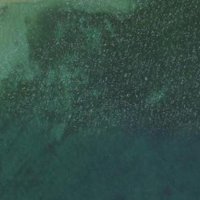
EUNIS habitat code: 14
Species observed at this site:
Hypericum tetrapterum